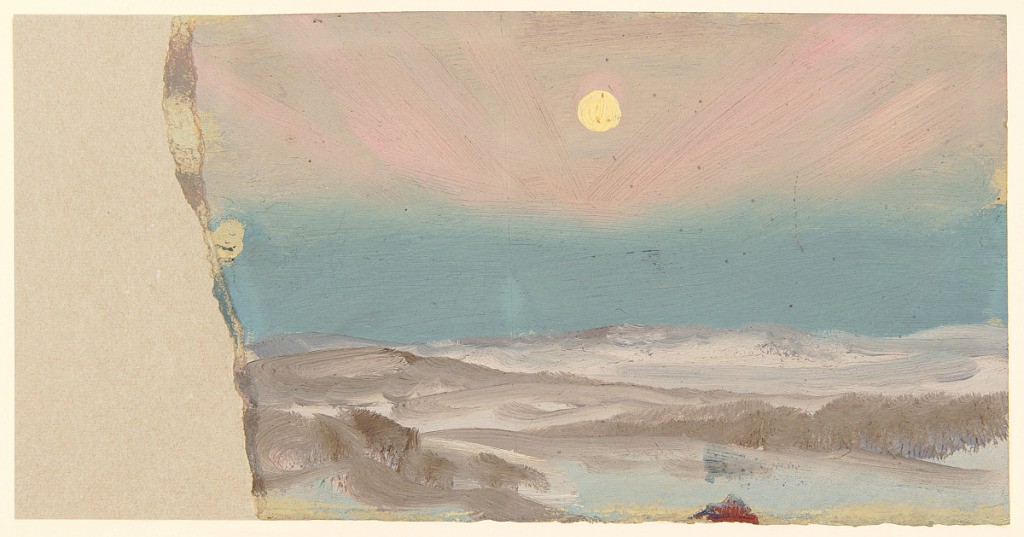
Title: Full Moon over a Winter Landscape at Twilight, Hudson, New York
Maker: Frederic Edwin Church, American, 1826–1900
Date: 1870–80
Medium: Brush and oil on paperboard
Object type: Drawing
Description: Landscape sketch showing a distant view over snow-covered hills from the artist's estate near Hudson, New York. The moon floats in front of a bank of clouds, which is still lighted by the setting sun. Faint, pink crepuscular rays emanate from behind clouds.